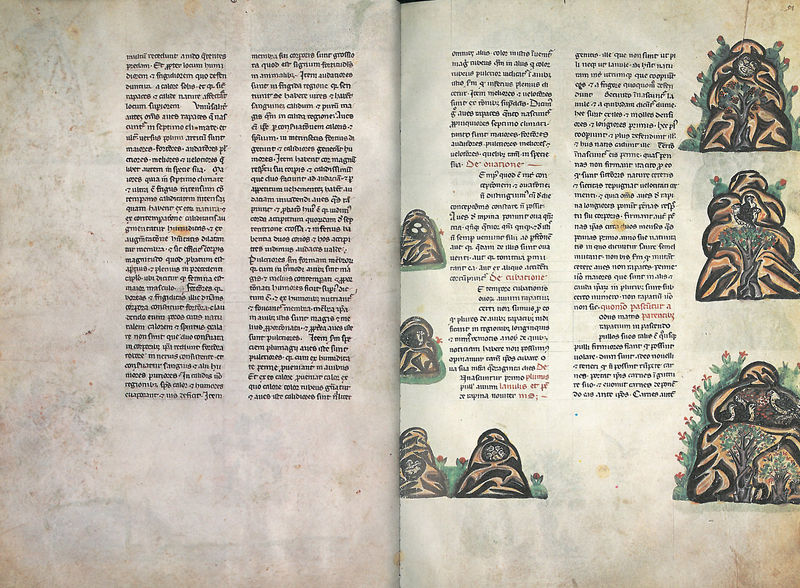
Titel: Falkenbuch Friedrichs des II.; De arte venandi cum avibus
Institution: Rom, Biblioteca Vaticana
Schlagwörter: adler, baum, berg, weiß, bäume, blume, blumen, braun, schwarz, rose, rot, malerei, mensch, stein, hügel, natur, vögel, pflanzen, höhle, sack, schrift, papier, beobachten, studie, spalten, buch, seite, illustration, text, höhlen, mittelalter, nest, schlangen, apfelbaum, absätze, kücken, zeilen, lernen, buchseiten, eier, latein, naturstudie, kolumnen, wissen, jungvögel, ilustration, n, buckdruck, buckkunst, entier